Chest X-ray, AP view. Patient: 47 years old, sex F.
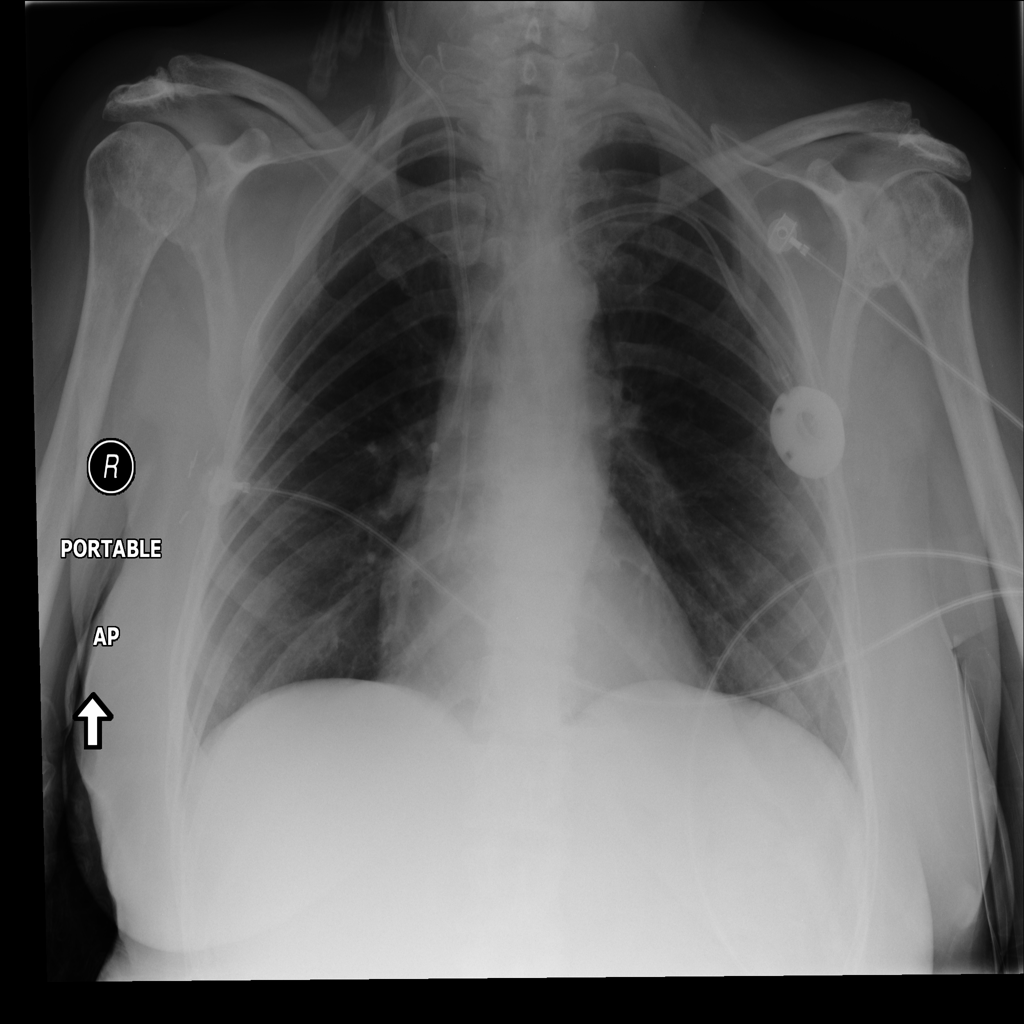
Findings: No Finding